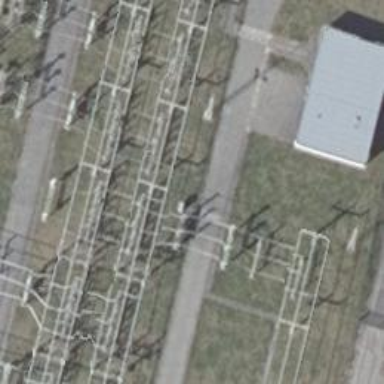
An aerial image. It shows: Power line with 3 cables. It is situated in bay.